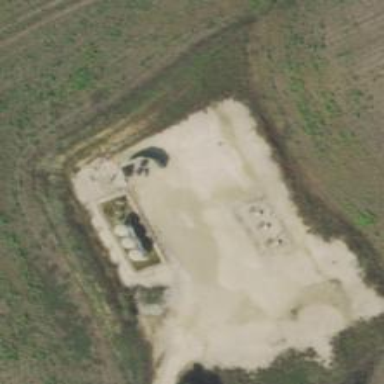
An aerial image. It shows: Petroleum well.